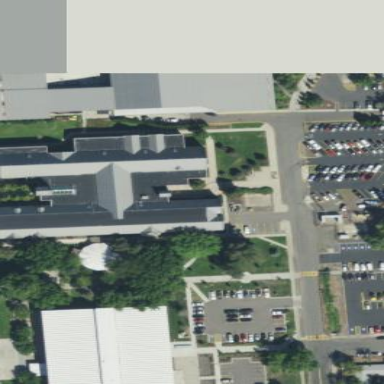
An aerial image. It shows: Public building.